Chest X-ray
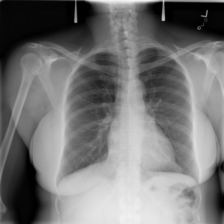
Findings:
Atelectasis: negative
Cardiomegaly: negative
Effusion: negative
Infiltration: negative
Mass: negative
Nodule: negative
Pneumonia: negative
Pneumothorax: negative
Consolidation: negative
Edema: negative
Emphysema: negative
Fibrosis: negative
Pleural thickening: negative
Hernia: negative